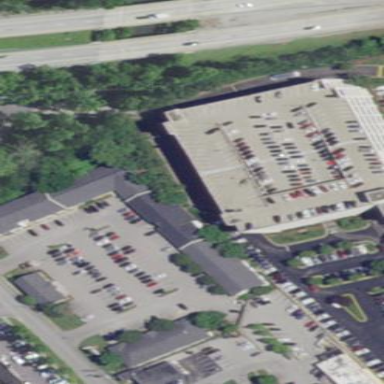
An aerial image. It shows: Multi-storey parking facility.